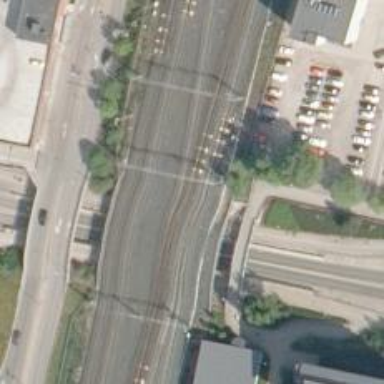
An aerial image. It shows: Bridge with continuous railway tracks that are electrified through contact line.